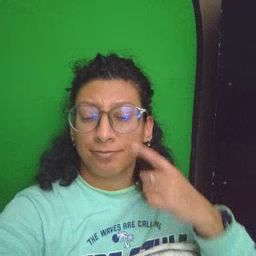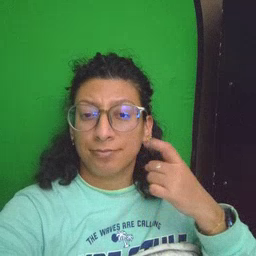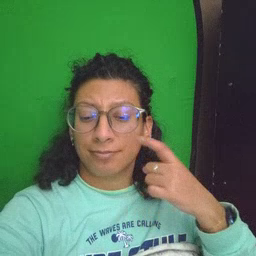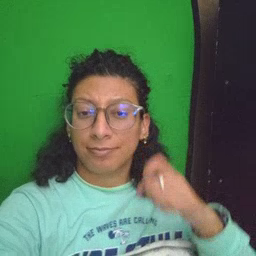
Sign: cry